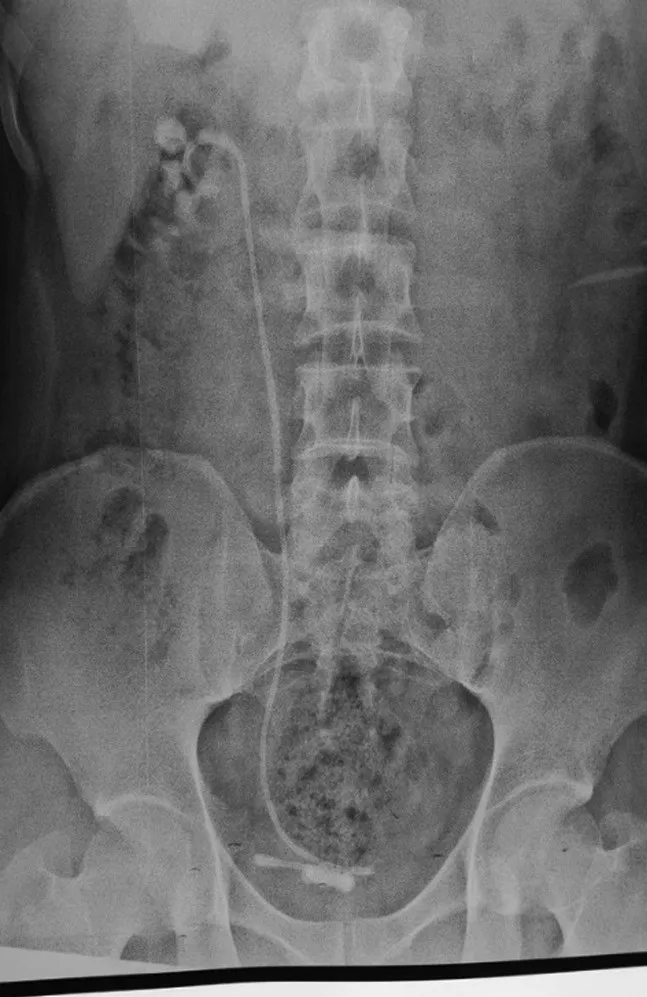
Plain KUB showed forgotten Double-J with the stone formation at both sides of the coils. KUB, kidney, ureter, and bladder radiograph.
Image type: radiology (x_ray)